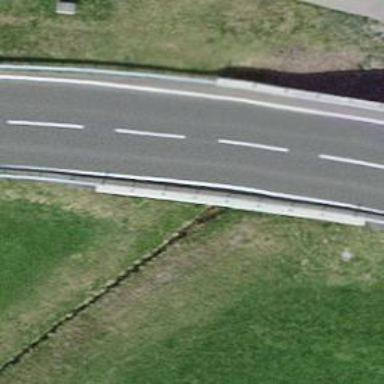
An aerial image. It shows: Primary highway crossing over bridge.